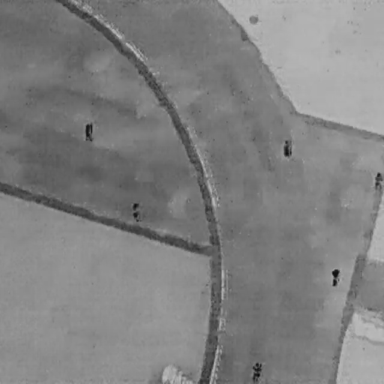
There are six People in the infrared image.